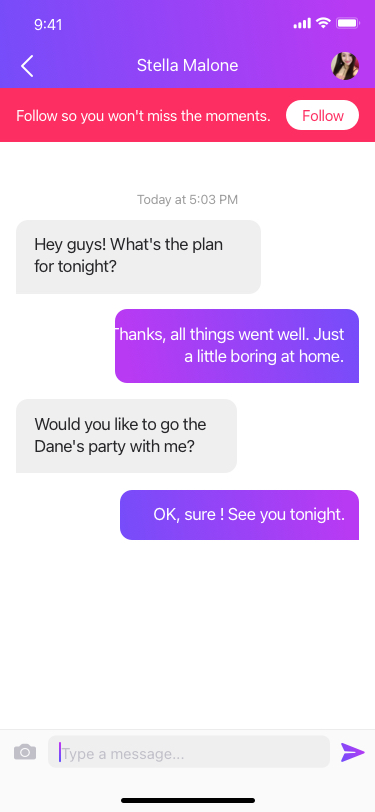
Text in this UI design:
Hey guys! What's the plan for tonight?
Thanks, all things went well. Just a little boring at home.
Would you like to go the Dane's party with me?
OK, sure ! See you tonight.
Today at 5:03 PM
Follow
Follow so you won't miss the moments.